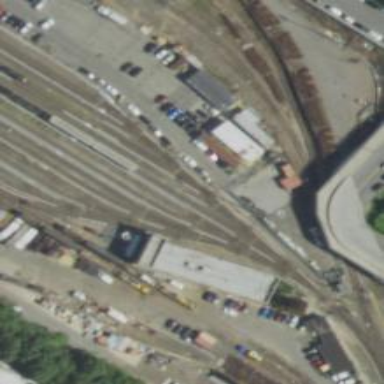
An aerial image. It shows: Yard used for servicing electrified rail. The rail is electrified from the top.